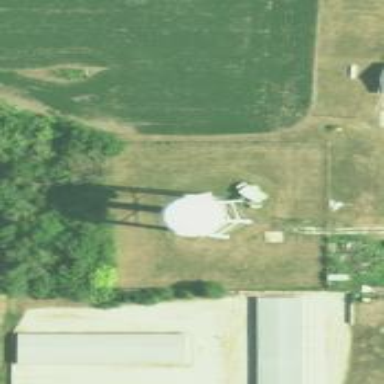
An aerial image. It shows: Water tower that is man-made.